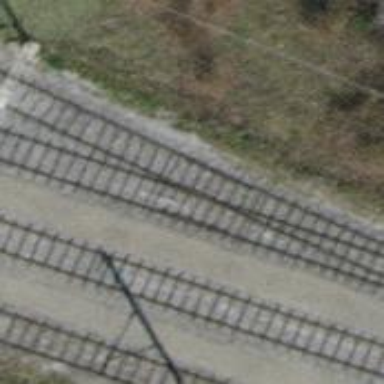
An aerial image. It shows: Single railway spur track.